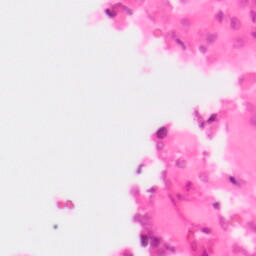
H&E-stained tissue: Colon